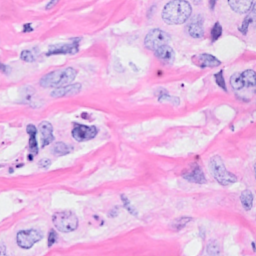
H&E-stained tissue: Breast